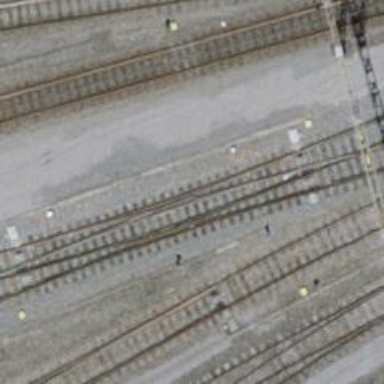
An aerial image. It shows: Railway switch.